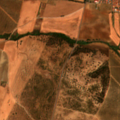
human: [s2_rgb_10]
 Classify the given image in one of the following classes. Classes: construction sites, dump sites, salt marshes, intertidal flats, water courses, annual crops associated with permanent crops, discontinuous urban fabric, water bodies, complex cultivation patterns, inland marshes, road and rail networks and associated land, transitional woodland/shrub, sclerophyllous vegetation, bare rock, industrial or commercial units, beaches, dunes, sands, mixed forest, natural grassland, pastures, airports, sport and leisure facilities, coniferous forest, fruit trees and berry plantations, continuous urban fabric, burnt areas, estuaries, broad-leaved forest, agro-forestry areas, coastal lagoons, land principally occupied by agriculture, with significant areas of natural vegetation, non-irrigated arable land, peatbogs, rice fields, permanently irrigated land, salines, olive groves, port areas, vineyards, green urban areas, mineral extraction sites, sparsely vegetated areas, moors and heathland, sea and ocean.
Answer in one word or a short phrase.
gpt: non-irrigated arable land, olive groves, transitional woodland/shrub